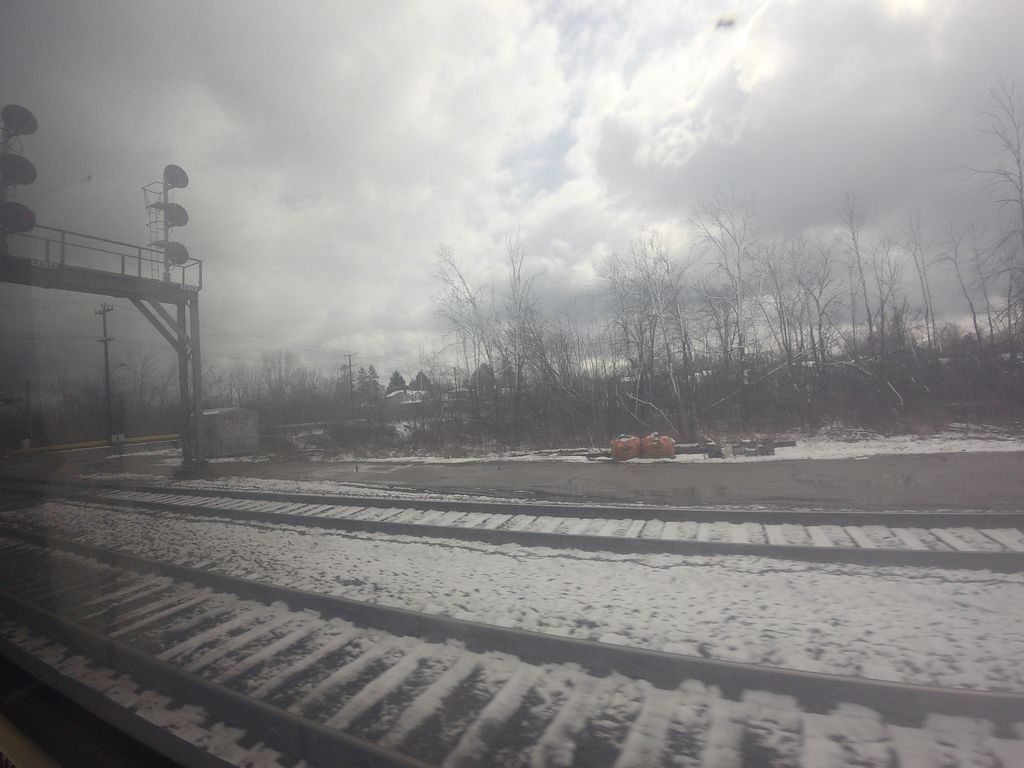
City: toronto